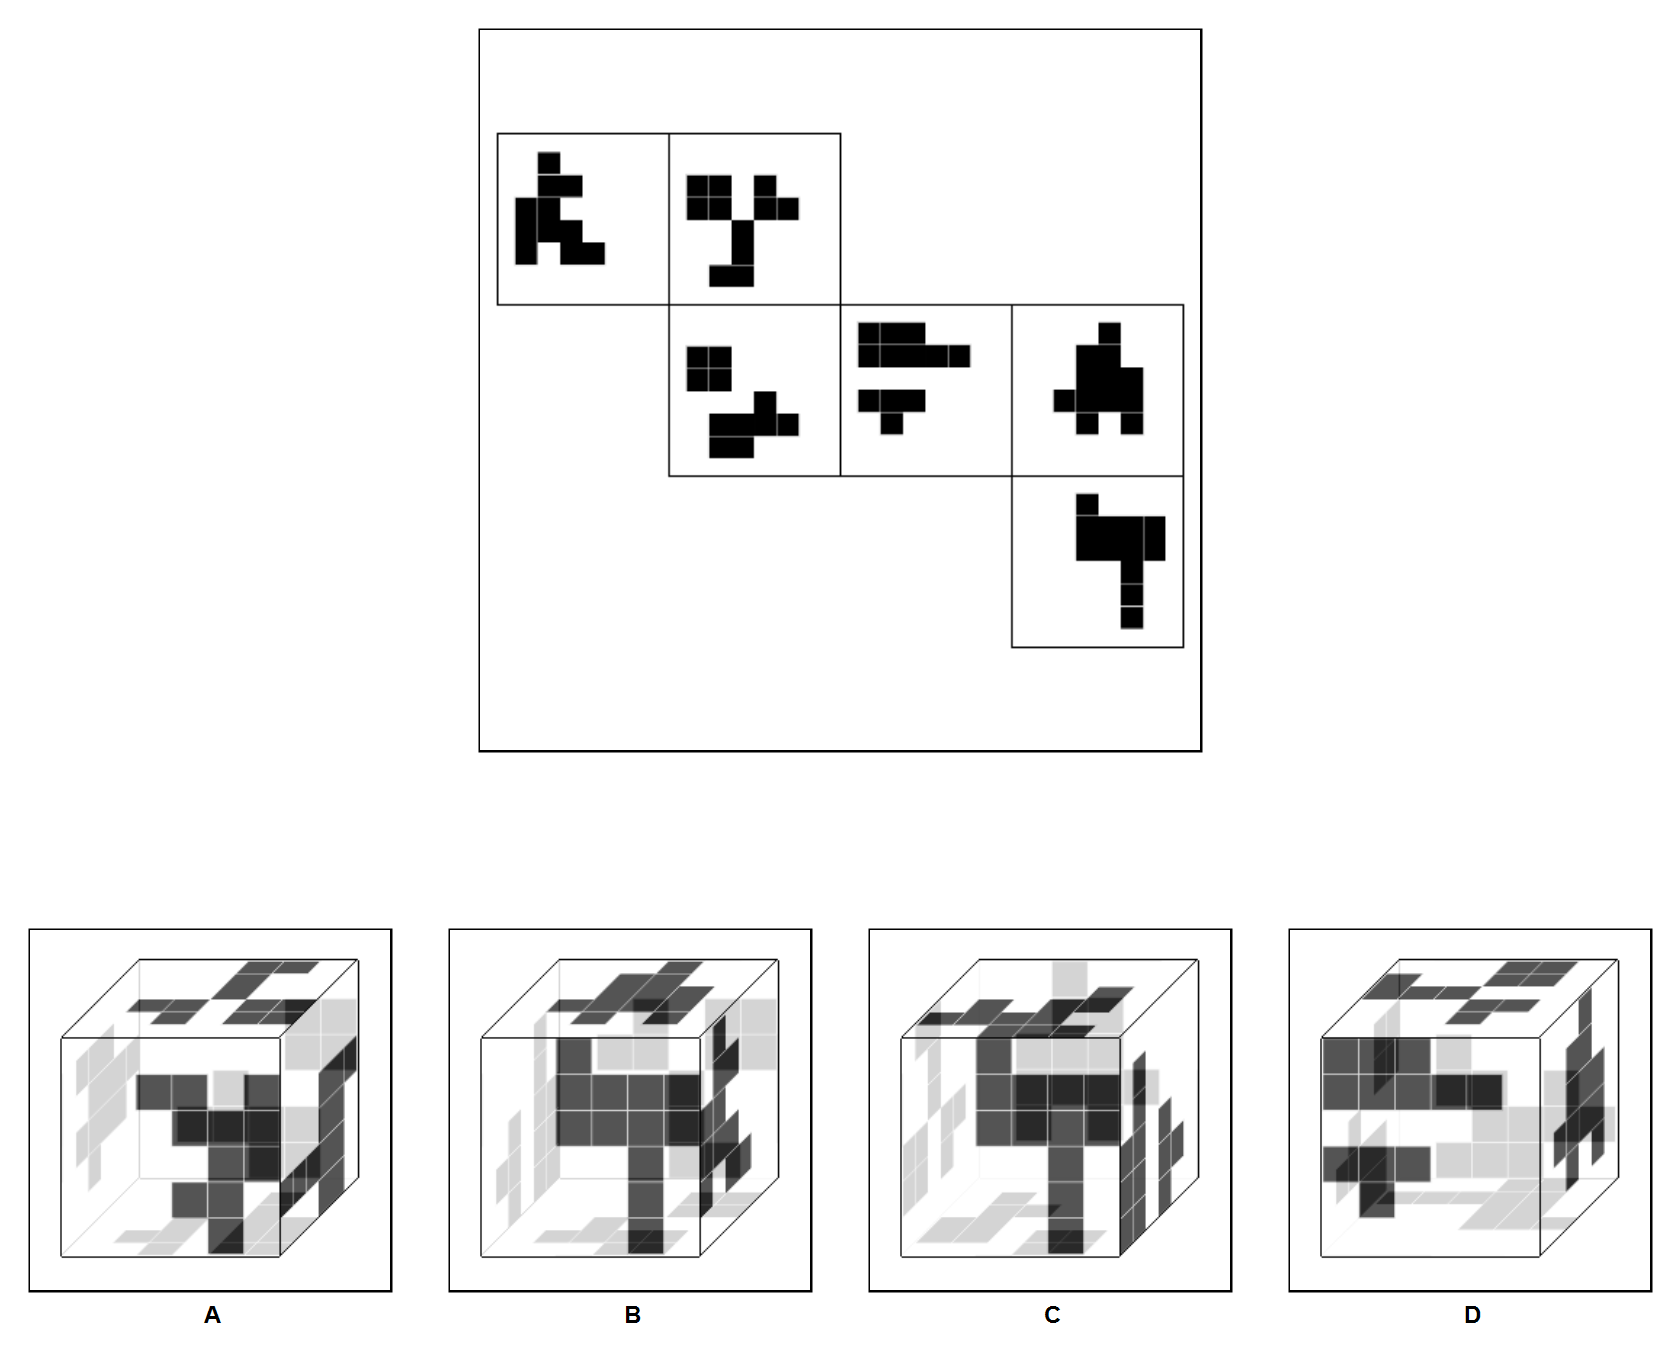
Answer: D